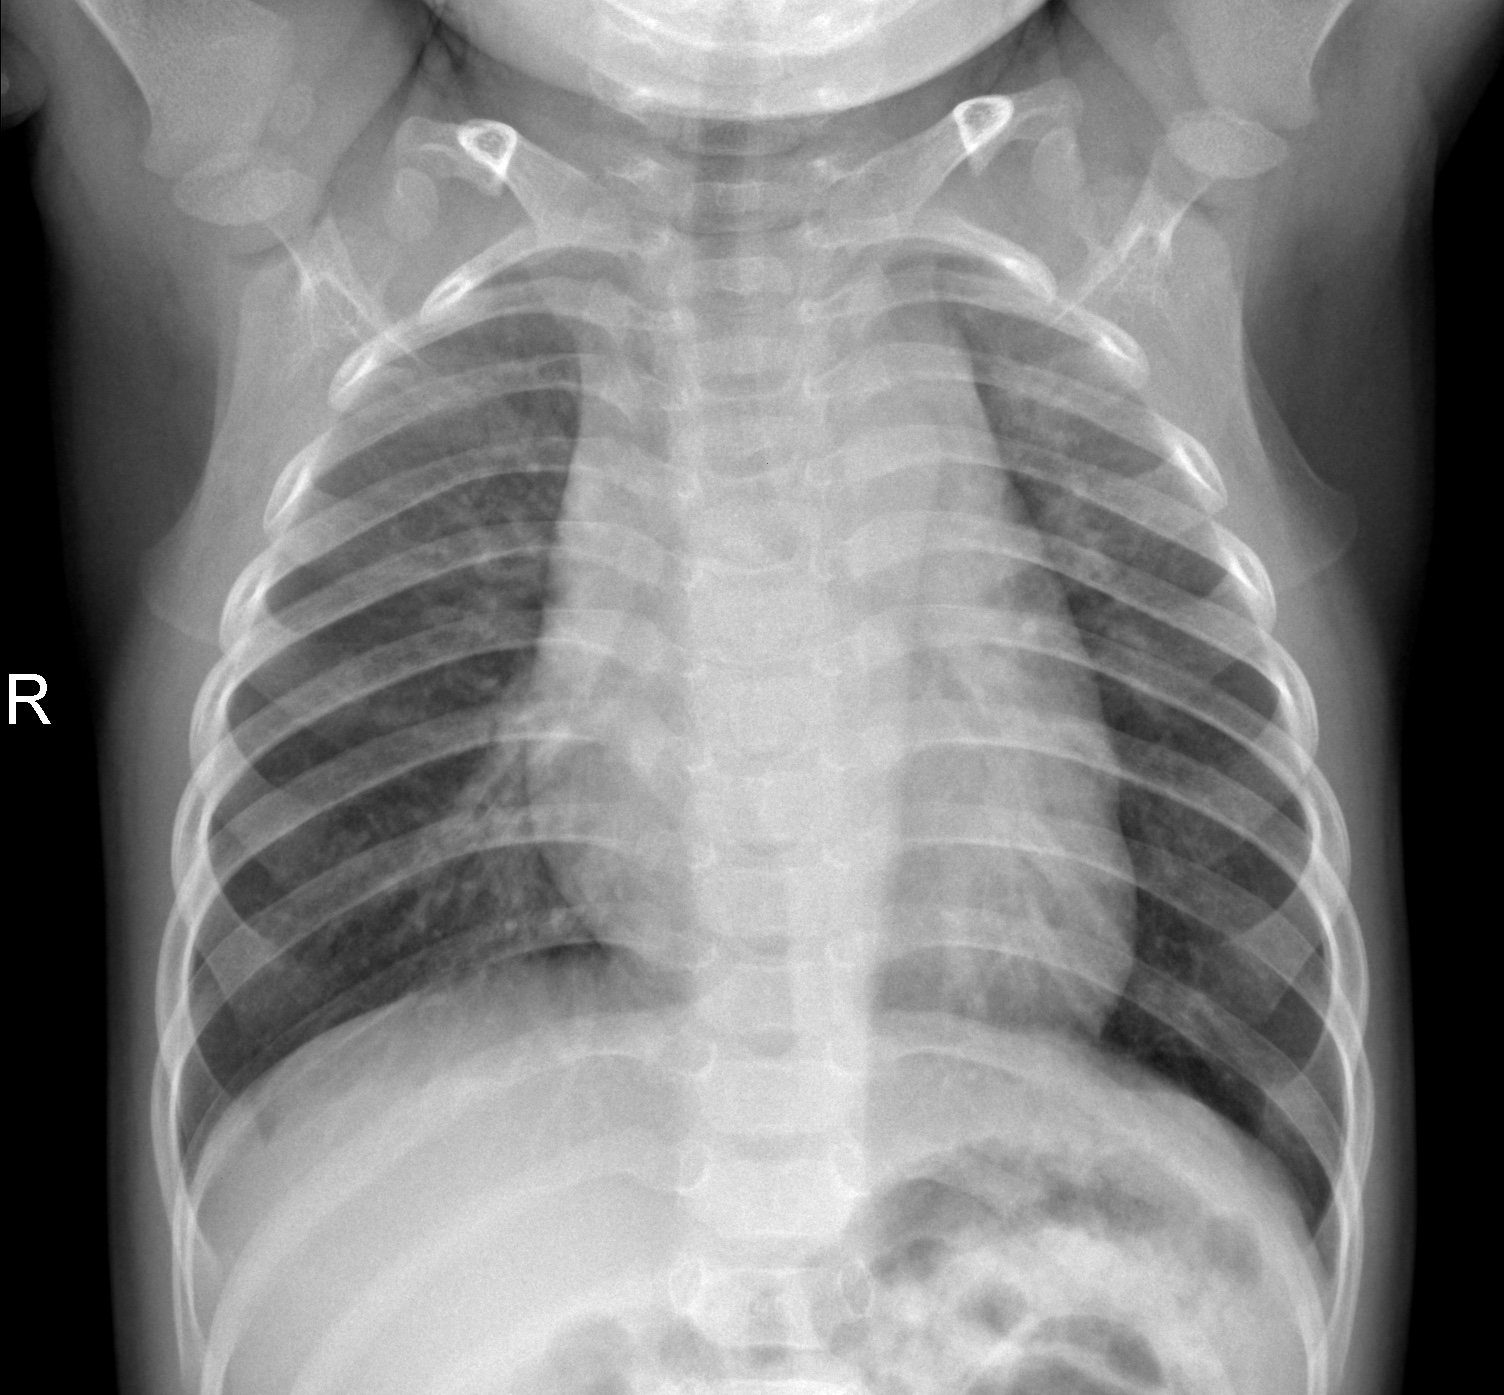
Diagnosis: NORMAL